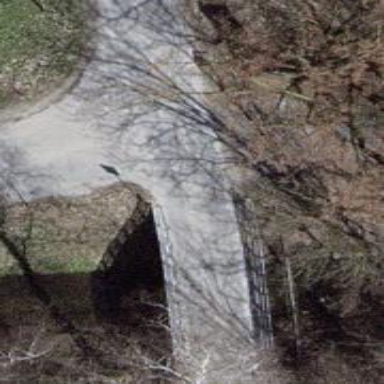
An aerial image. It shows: Unclassified road with asphalt surface running over bridge.